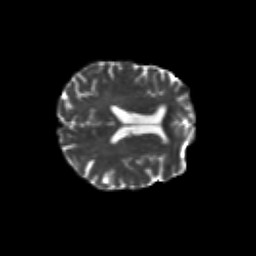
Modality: T2w
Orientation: axial
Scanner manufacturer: siemens
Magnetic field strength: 3 T
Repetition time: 6.8 s
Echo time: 0.093 s